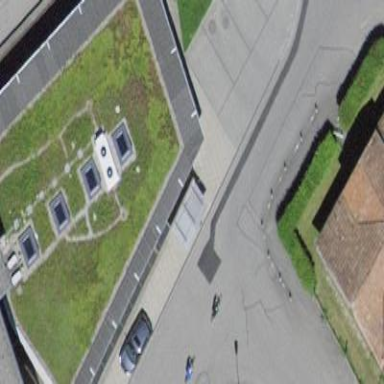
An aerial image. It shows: Building with flat roof covered in grass.